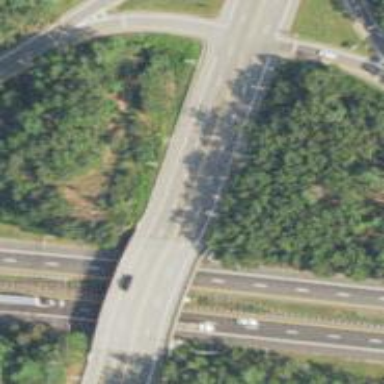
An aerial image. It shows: Primary highway bridge with asphalt surface.